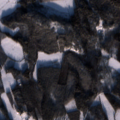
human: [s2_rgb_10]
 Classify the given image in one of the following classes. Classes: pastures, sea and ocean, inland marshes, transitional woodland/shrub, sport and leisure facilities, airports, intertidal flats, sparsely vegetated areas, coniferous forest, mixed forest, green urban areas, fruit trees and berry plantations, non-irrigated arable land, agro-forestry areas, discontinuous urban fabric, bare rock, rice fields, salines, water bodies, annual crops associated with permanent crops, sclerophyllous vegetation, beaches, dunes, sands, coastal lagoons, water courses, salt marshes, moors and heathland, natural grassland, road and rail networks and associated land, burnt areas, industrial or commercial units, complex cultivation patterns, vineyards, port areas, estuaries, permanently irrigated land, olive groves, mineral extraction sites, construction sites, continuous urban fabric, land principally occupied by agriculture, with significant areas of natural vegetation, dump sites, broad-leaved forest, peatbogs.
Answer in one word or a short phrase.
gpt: land principally occupied by agriculture, with significant areas of natural vegetation, coniferous forest, mixed forest, water bodies